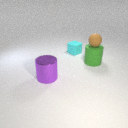
small cyan rubber cube to the left of large green rubber cylinder